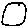
Label: circle